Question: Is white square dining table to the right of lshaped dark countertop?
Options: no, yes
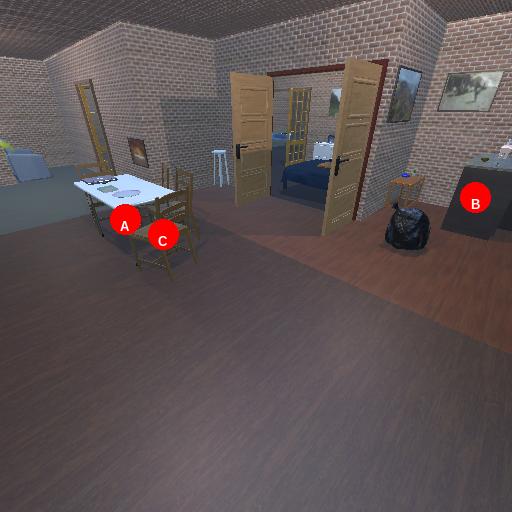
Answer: no